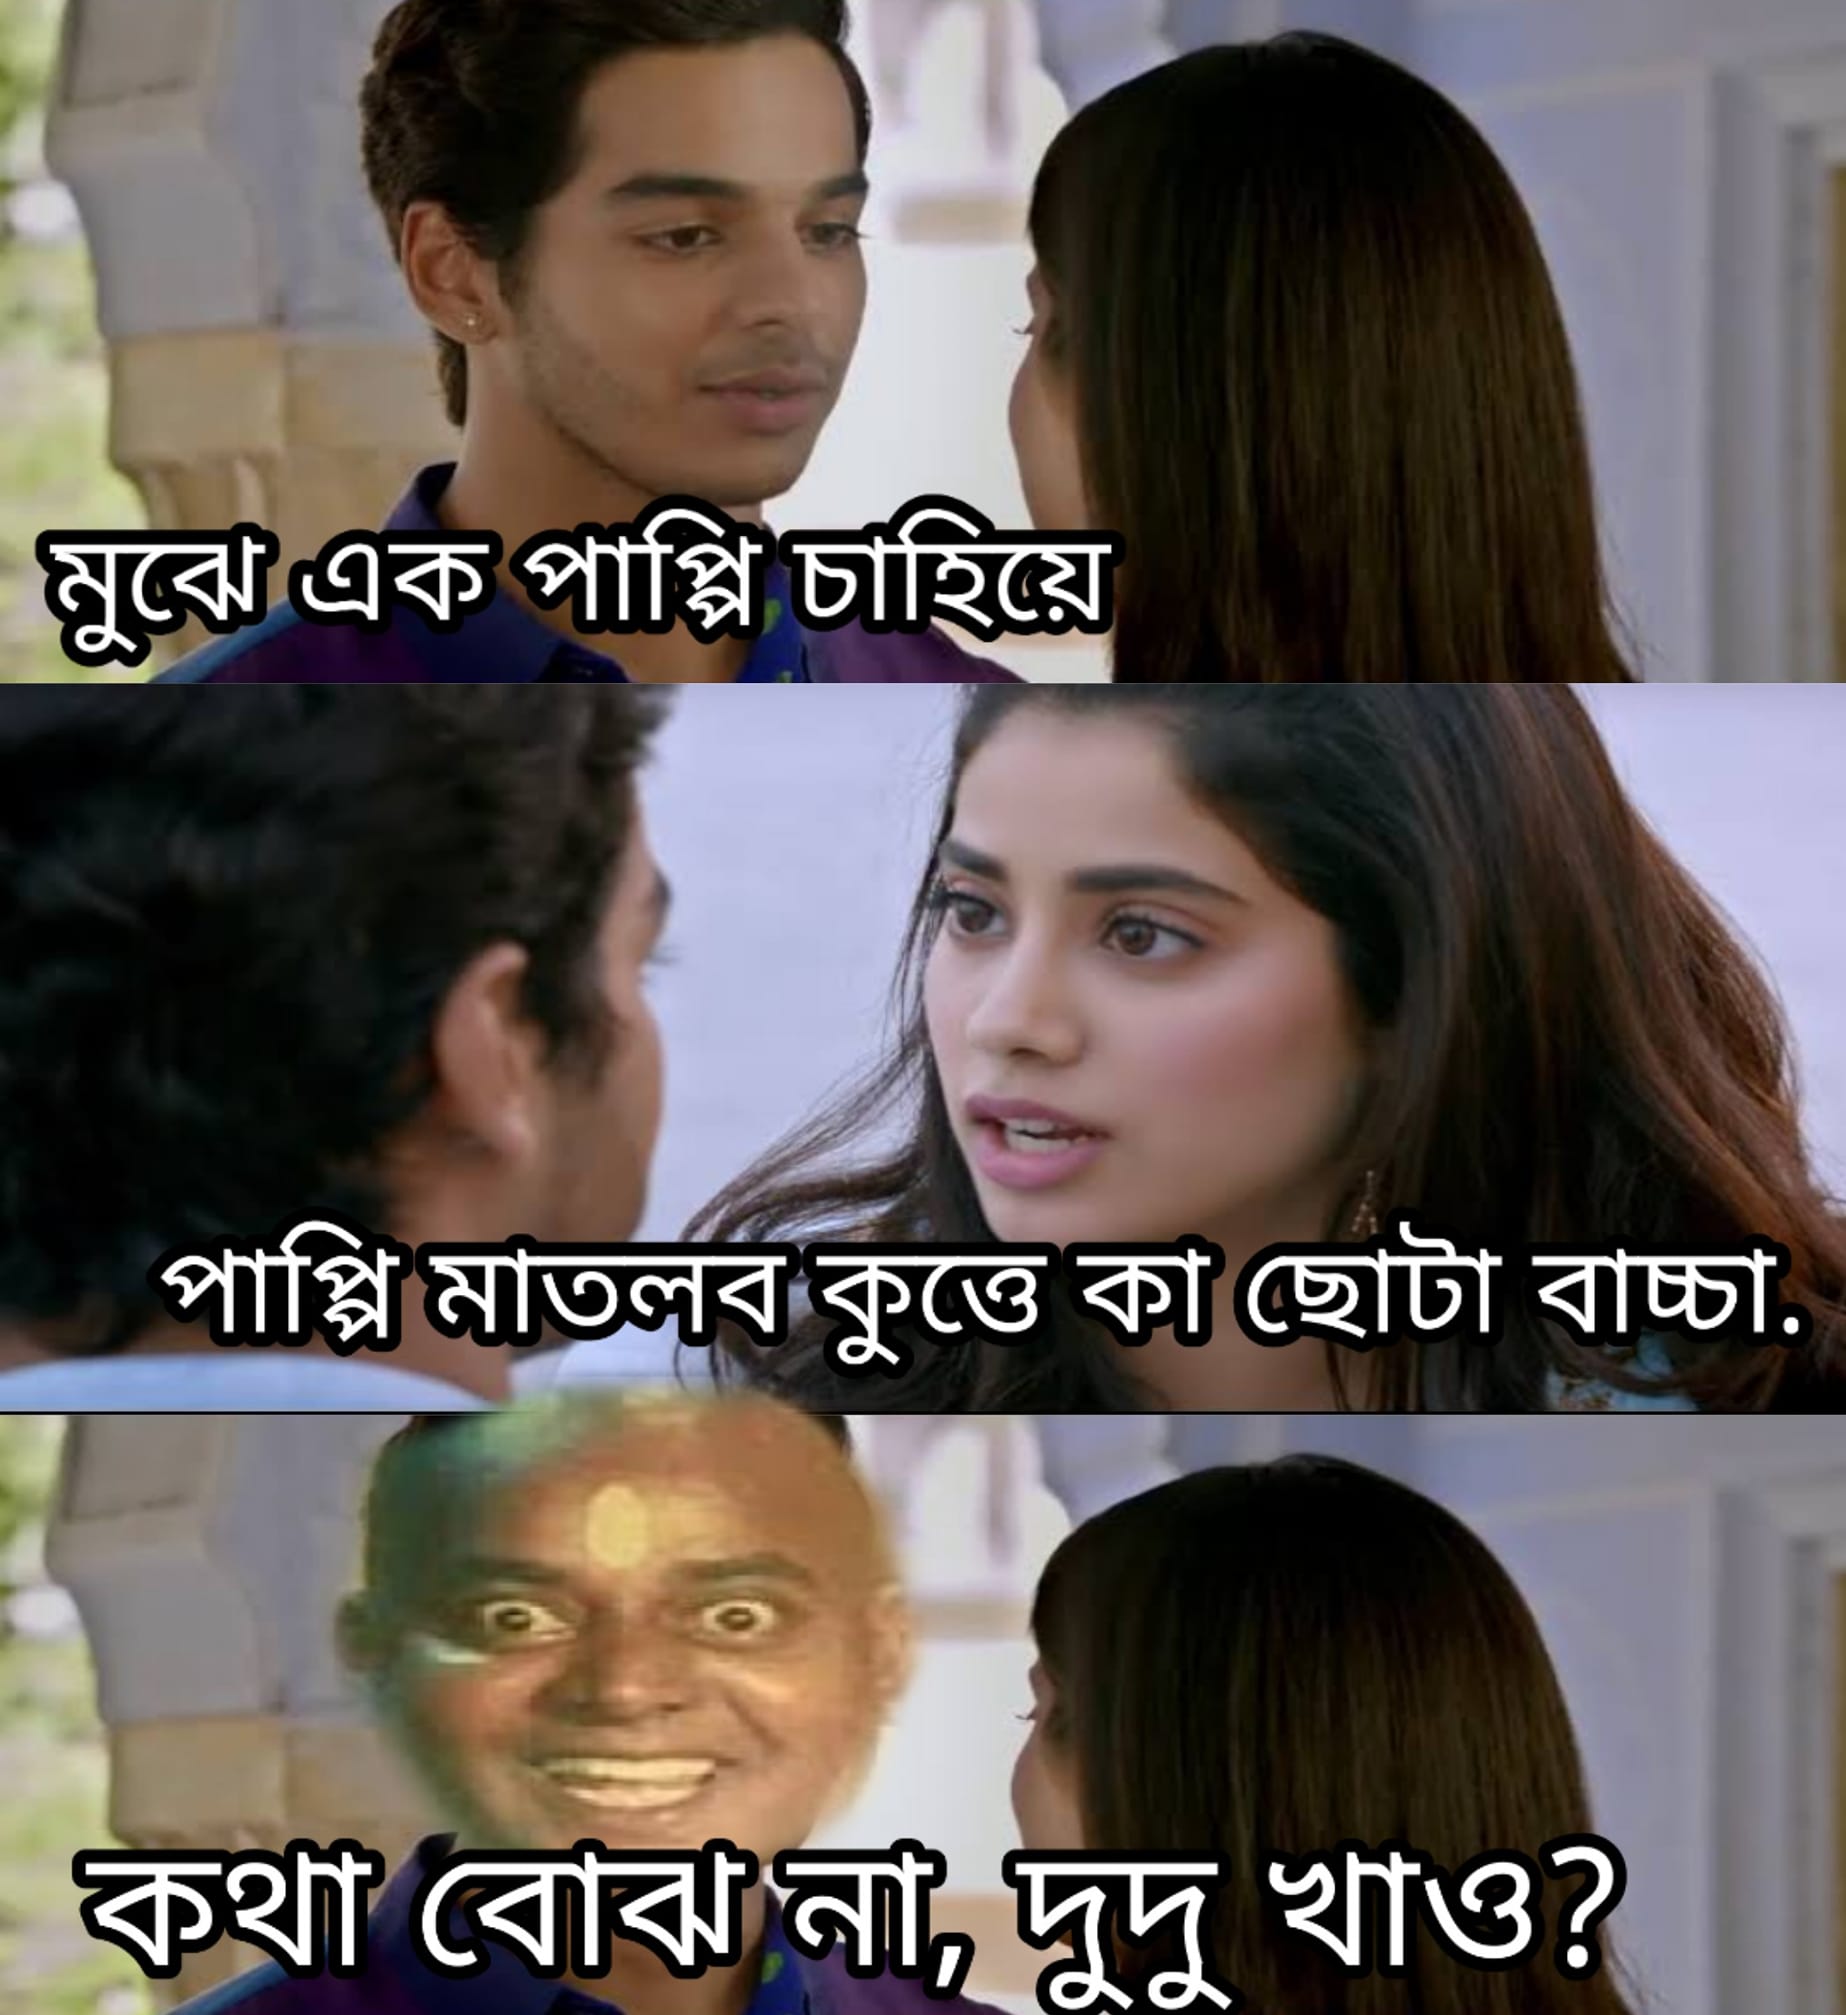
Caption: মুঝে এক পাপ্পি চাহিয়ে    পাপ্পি মাতলব কুত্তে কা ছোট বাচ্চা     কথা বোঝ না , দুদু খাও ?
Label: non-hate